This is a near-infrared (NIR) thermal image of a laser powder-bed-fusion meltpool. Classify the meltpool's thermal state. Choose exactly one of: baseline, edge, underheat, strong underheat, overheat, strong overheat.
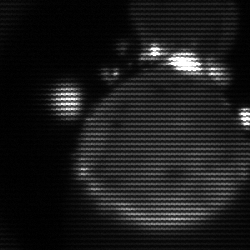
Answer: edge